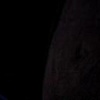
Label: space